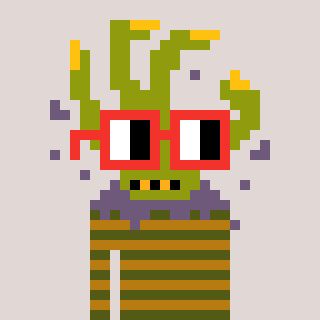
a pixel art character with square red glasses, a zombie-hand-shaped head and a gold-colored body on a warm background